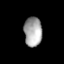
Tissue: lung
Cell type: Endothelial cells
Senescence score: 0.7614
Nuclear area (px): 515
Mean DAPI intensity: 166.507